【题型】解答题　【知识点】解析几何　【难度】medium
直线$l$过点$P(3,2)$且与$x$轴、$y$轴正半轴分别交于$A$、$B$两点。

(1) 若直线$l$的斜率为$-2$，求$\triangle AOB$的面积；

(2) 若$\triangle AOB$的面积$S$满足$12 \le S < \frac{75}{4}$，求直线$l$的斜率$k$的取值范围；

(3) 如图，若点$P$分向量$\overrightarrow{AB}$所成的比的值为$2$，过点$P$作平行于$x$轴的直线交$y$轴于点$M$，动点$E$、$F$分别在线段$MP$和$OA$上，若直线$EF$平分直角梯形$OAPM$的面积，求证：直线$EF$必过一定点，并求出该定点坐标。
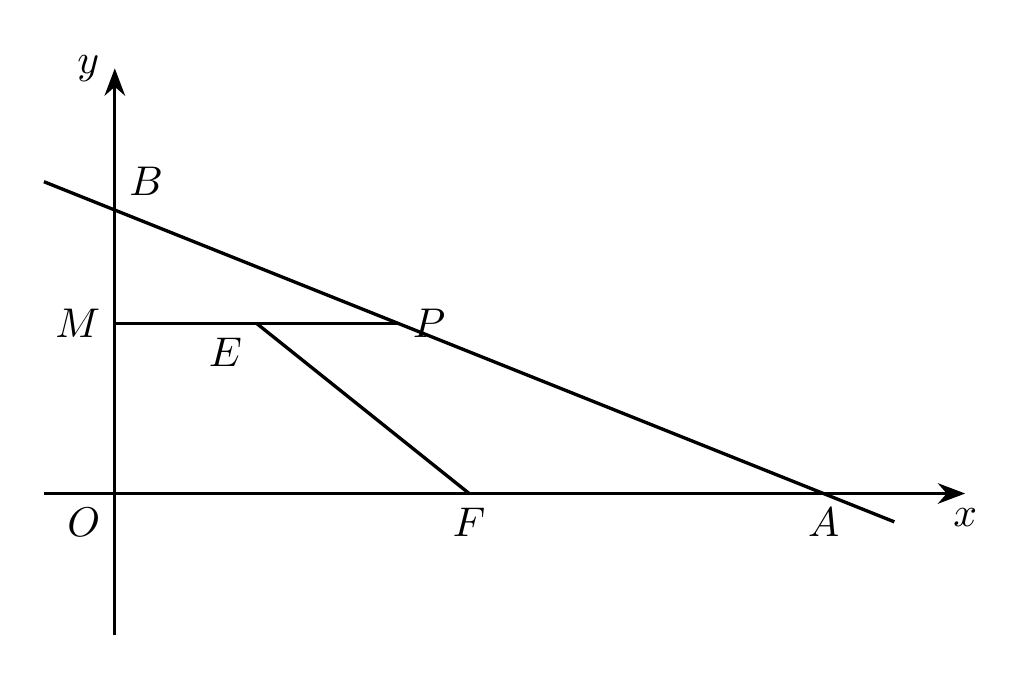
【解答】
\vspace{1em}

\textbf{【答案】}
(1) $16$

(2) $\left(-\frac{8}{3}, -\frac{1}{6}\right)$

(3) 证明见解析，定点$(3,1)$。

\vspace{1em}

\textbf{【分析】}
(1) 由直线的点斜式方程可得直线$l$的斜率，分别求得直线$l$在坐标轴上的交点，运用三角形的面积公式可得所求值；

(2) 设直线$l$的斜率为$k(k<0)$，直线$l$的方程为$y-2=k(x-3)$，分别令$x=0$，$y=0$，求得$l$与坐标轴的交点，运用三角形的面积公式和二次不等式的解法，可得所求范围；

(3) 根据题意结合(2)得$k=-\frac{1}{3}$，设$E(a,2)(a \in [0,3])$，$F(b,0)(b \in [0,9])$，故直线$EF$的一般式方程为：$2x-(a-b)y-2b=0$，再根据$S_{\text{梯形}FOME}=\frac{1}{2}S_{\text{梯形}AOPM}$得$a+b=6$，进而得直线$EF$的式方程为：$2x-(2a-6)y-2(6-a)=0$，再根据直线系方程即可得答案。

\vspace{1em}

\textbf{【解析】}
(1) 因为直线$l$的斜率为$-2$，
所以直线$l$的方程为：$y-2=-2(x-3)$，
整理得：$y=-2x+8$，
所以直线与$x$轴、$y$轴正半轴的交点为$A(4,0)$、$B(0,8)$，
故$\triangle AOB$的面积为$S=\frac{1}{2} \times 4 \times 8 = 16$。

---

(2) 根据题意，直线$l$的斜率$k$存在且$k \neq 0$，
所以直线$l$的方程为：$y-2=k(x-3)(k \neq 0)$，
整理得：$y=kx+2-3k$，
所以直线与$x$轴、$y$轴正半轴的交点为$A\left(\frac{3k-2}{k},0\right)$、$B(0,2-3k)$，
所以
\[
\begin{cases}
2-3k > 0 \\
\frac{3k-2}{k} > 0
\end{cases}
\]
解得$k < 0$，

所以$\triangle AOB$的面积$S=\frac{1}{2} \cdot \frac{3k-2}{k} \cdot (2-3k) = \frac{-9k^2+12k-4}{2k} = -\left(\frac{9k}{2} + \frac{2}{k}\right) + 6$，

由于$\triangle AOB$的面积$S$满足$12 \le S < \frac{75}{4}$，
所以$6 \le -\left(\frac{9k}{2} + \frac{2}{k}\right) < \frac{51}{4}$，整理得：$24k \ge -18k^2-8 > 51k$，
解不等式得：$-\frac{8}{3} < k < -\frac{1}{6}$，
故直线$l$的斜率$k$的取值范围$\left(-\frac{8}{3}, -\frac{1}{6}\right)$。

---

(3) 由(2)知$A\left(\frac{3k-2}{k},0\right)$、$B(0,2-3k)$，
由于点$P$分向量$\overrightarrow{AB}$所成的比的值为$2$，
所以$\overrightarrow{AP}=2\overrightarrow{PB}$，由于$\overrightarrow{AP}=\left(3-\frac{3k-2}{k},2\right)$，$\overrightarrow{PB}=(-3,-3k)$，
所以$2=-6k$，即$k=-\frac{1}{3}$，
所以$A(9,0)$、$B(0,3)$，$M(0,2)$，
故设$E(a,2)(a \in [0,3])$，$F(b,0)(b \in [0,9])$，

所以直线$EF$的一般式方程为：$2x-(a-b)y-2b=0$，
由于直角梯形$OAPM$的面积为$S_{\text{梯形}AOPM}=\frac{1}{2} \times (3+9) \times 2 = 12$，
直线$EF$平分直角梯形$OAPM$的面积，
所以直角梯形$FOME$的面积为$S_{\text{梯形}FOME}=\frac{1}{2} \times (a+b) \times 2 = 6$，
所以$a+b=6$，即$b=6-a$，
所以直线$EF$的式方程为：$2x-(2a-6)y-2(6-a)=0$，
整理得：$(x+3y-6)-a(y-1)=0$，
所以直线$EF$过直线$x+3y-6=0$与直线$y=1$的交点，
所以直线$EF$过定点$(3,1)$。